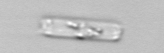
Label: Cerataulina_pelagica